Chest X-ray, PA view. Patient: 45 years old, sex M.
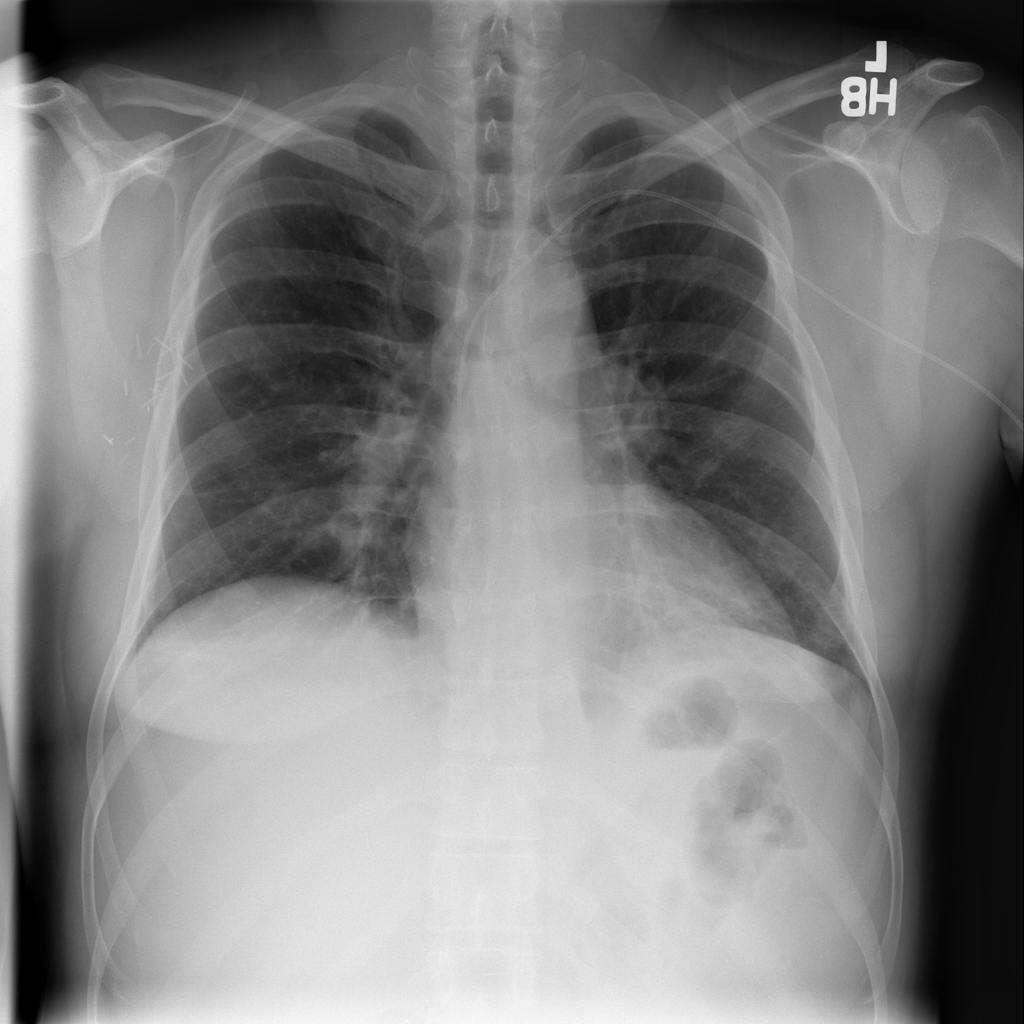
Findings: No Finding